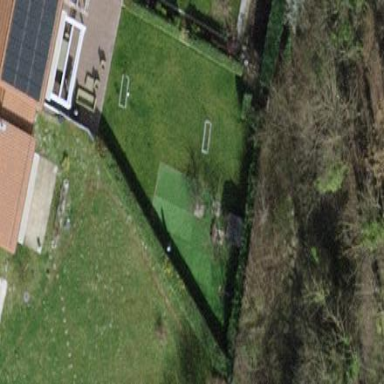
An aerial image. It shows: Garden surrounded by fence.